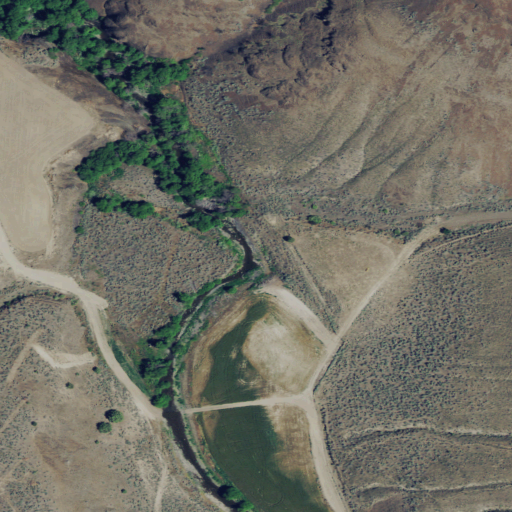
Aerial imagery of valley in Oregon named Wallace Canyon containing grassland, shrub, woody wetlands, and evergreen forest